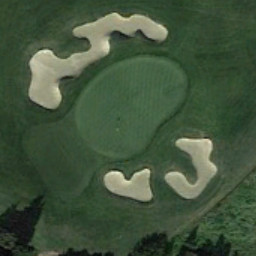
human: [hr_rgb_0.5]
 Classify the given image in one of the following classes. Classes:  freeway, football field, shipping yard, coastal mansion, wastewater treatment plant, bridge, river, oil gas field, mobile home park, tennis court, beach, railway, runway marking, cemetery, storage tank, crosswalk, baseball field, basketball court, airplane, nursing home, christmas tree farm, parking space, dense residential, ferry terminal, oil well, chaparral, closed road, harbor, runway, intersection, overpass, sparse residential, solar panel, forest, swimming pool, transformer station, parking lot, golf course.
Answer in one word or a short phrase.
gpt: golf course